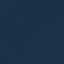
Label: SeaLake